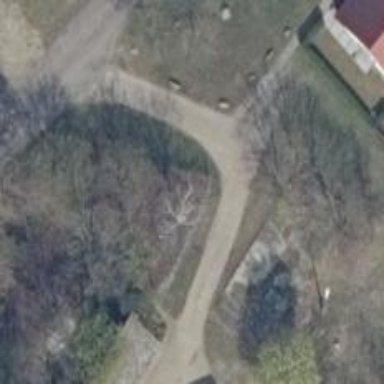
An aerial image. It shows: Compacted driveway that serves as service road.